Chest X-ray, AP view. Patient: 60 years old, sex M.
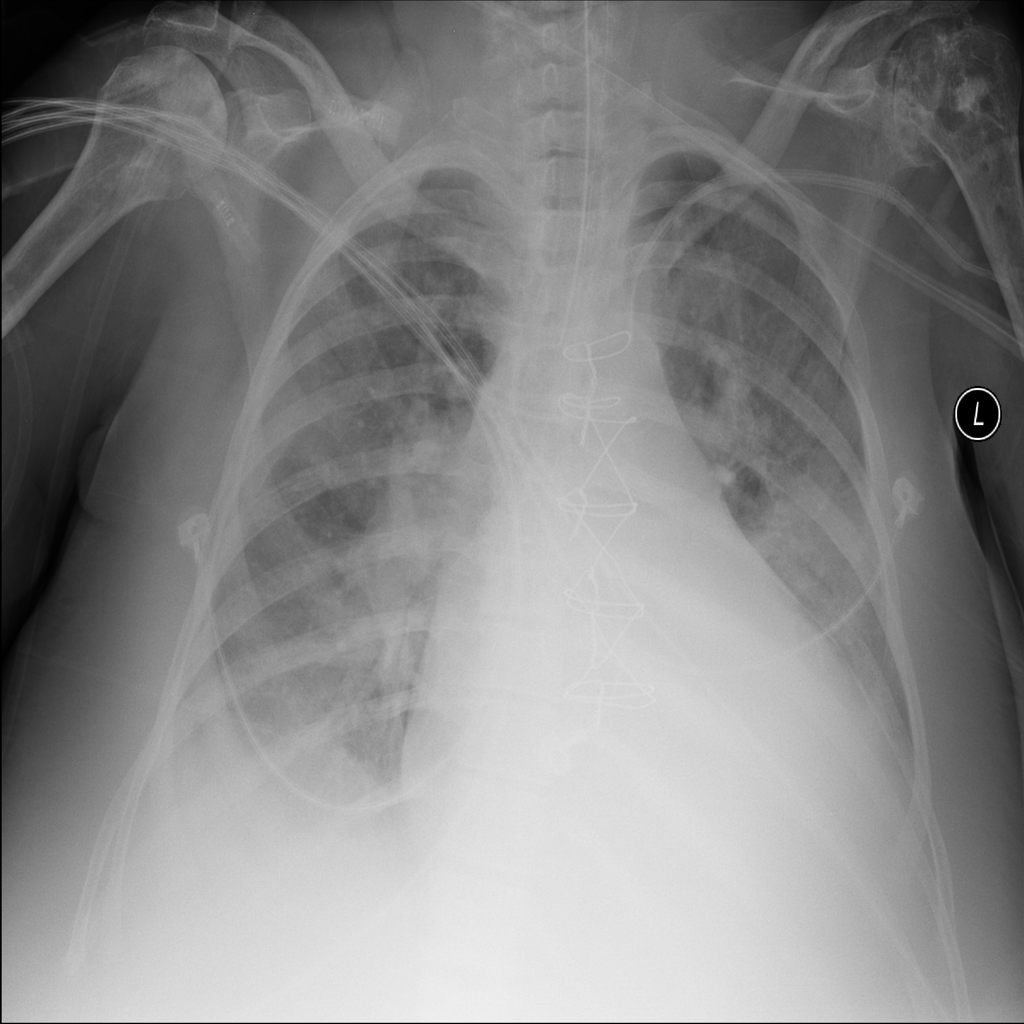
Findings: Atelectasis, Effusion